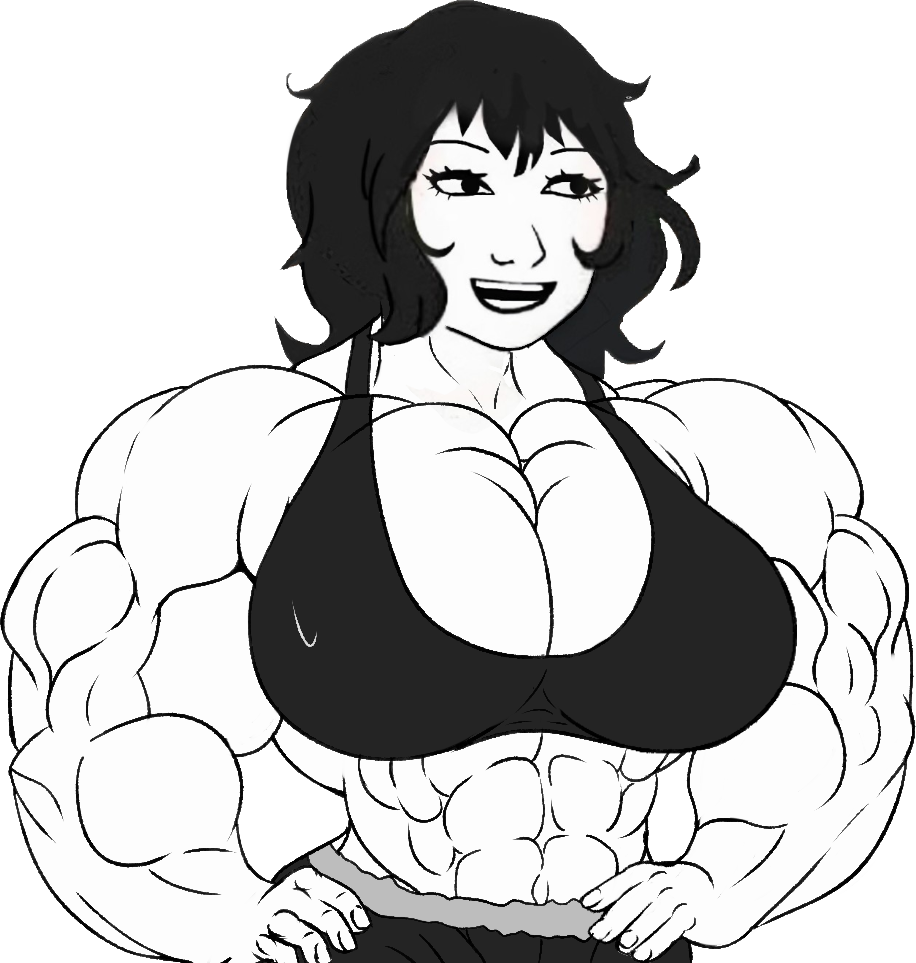
Label: 5_Doomer_Girl